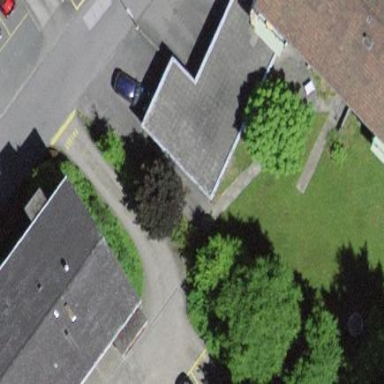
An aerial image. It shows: Service building.